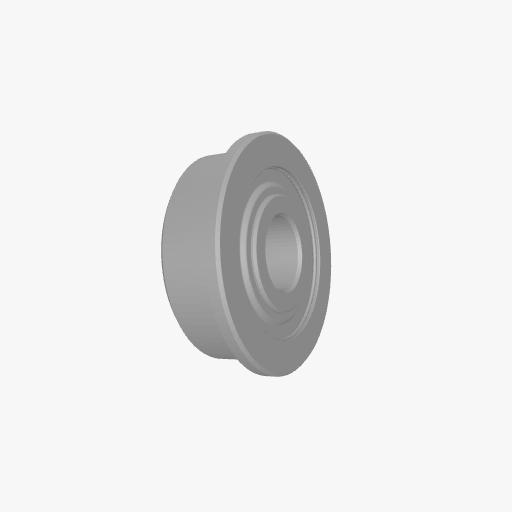
Part: Bearing5ID